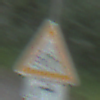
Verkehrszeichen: RadverkehrLinks
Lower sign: RichtungsangabeDurchPfeile5
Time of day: MorningAfternoon
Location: Outdoor (Nature)
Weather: Clear
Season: NotSpecified
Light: Natural